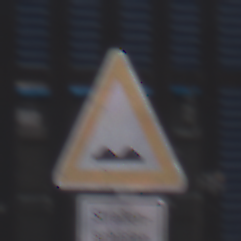
Verkehrszeichen: UnebeneFahrbahn
Zusatzzeichen unten: HinweiseAufGefahrenDurchVerbaleAngabe3
Umgebung: Outdoor, Urban
Tageszeit: MorningAfternoon
Wetter: Overcast
Licht: Natural
Jahreszeit: NotSpecified
Kontrast: LowContrast